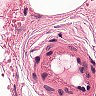
Metastatic tissue present: no